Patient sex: M
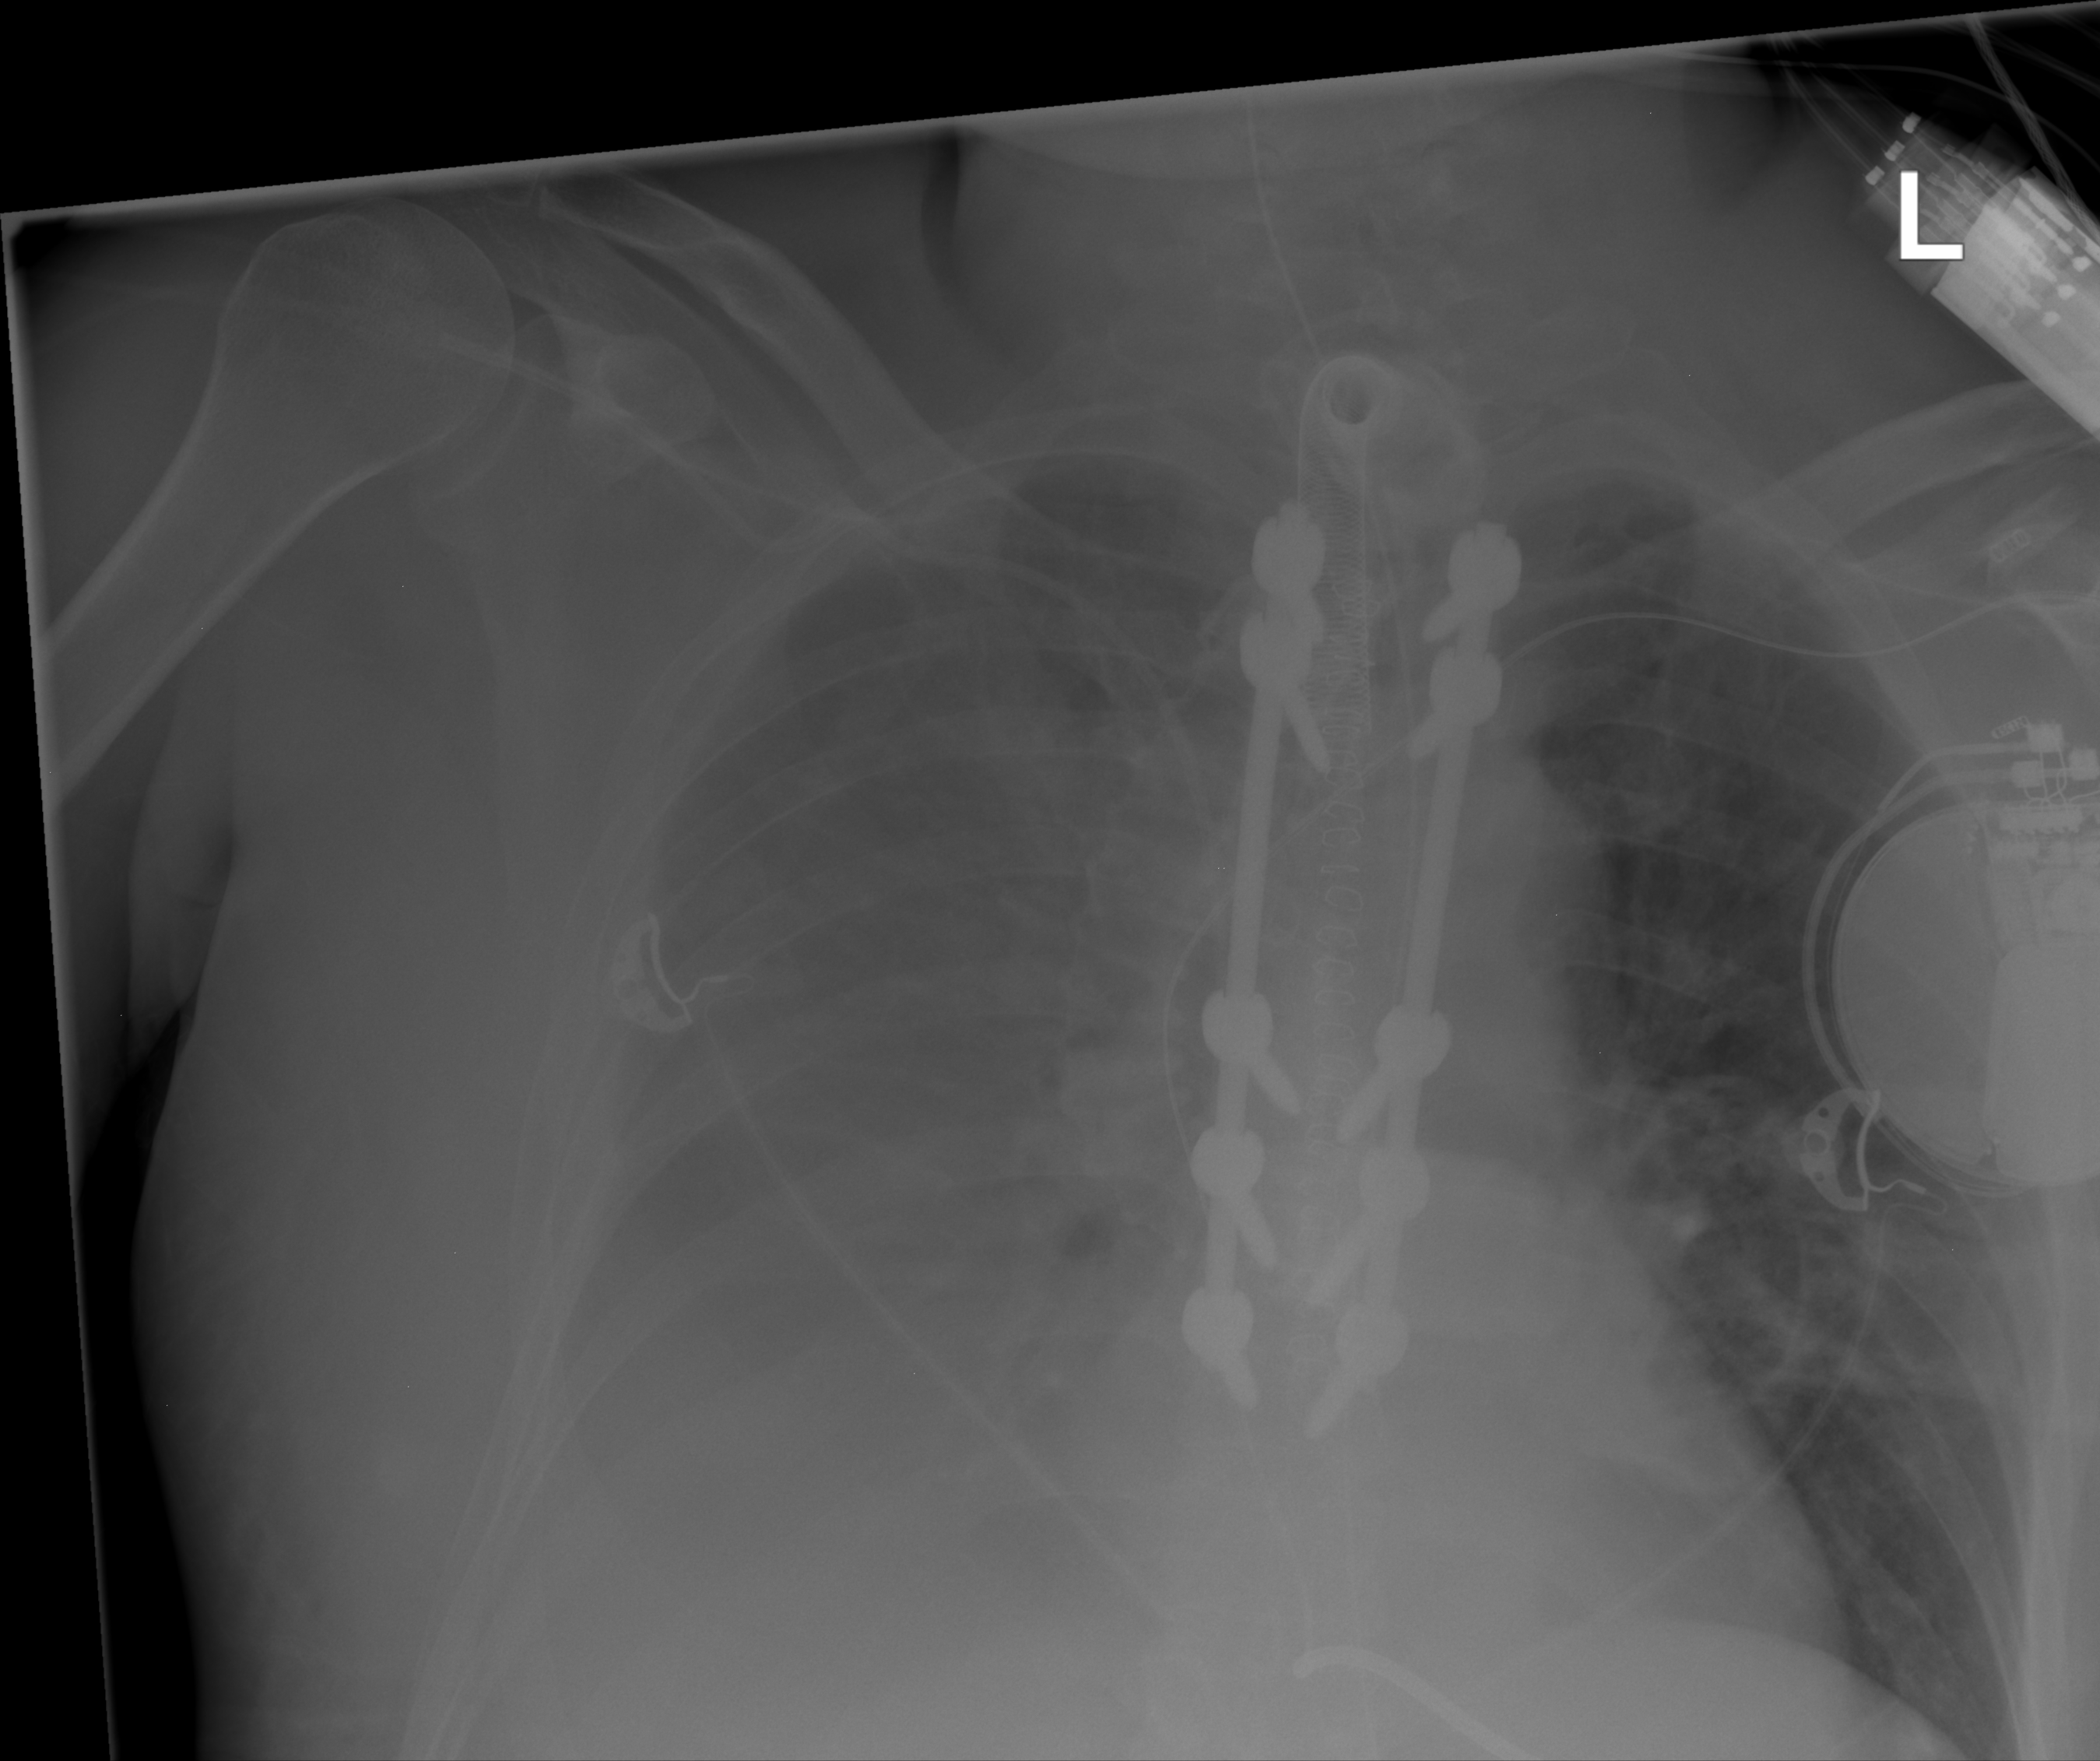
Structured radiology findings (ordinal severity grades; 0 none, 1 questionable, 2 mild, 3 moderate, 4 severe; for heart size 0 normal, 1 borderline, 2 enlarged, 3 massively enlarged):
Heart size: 0
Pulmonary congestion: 2
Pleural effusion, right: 3
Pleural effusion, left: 0
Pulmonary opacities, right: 2
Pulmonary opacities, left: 0
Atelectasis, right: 2
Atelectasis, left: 0